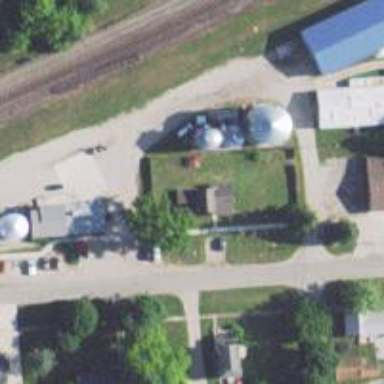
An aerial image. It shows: Silo.